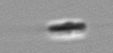
Label: flagellate_morphotype3